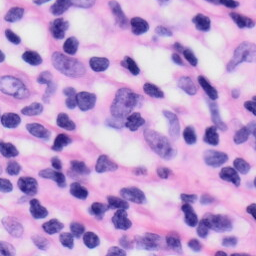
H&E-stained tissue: Skin